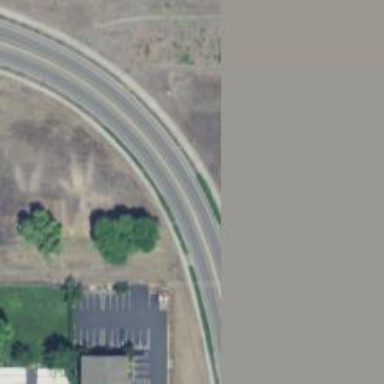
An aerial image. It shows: Trunk link highway.